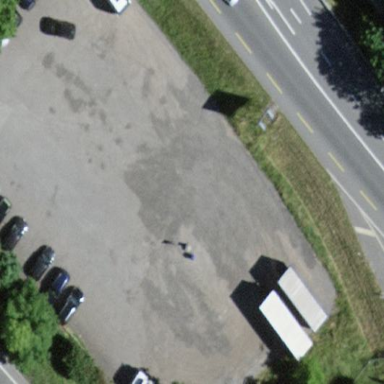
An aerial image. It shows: Parking area with surface.